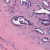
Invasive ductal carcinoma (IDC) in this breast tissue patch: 1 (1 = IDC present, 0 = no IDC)